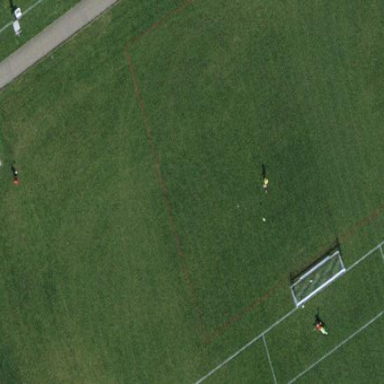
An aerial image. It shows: Soccer pitch with grass surface for leisure and sports.